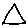
Label: triangle